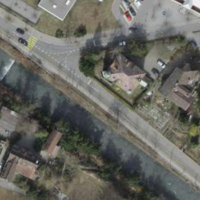
EUNIS habitat code: 44
Species observed at this site:
Platanthera bifolia
Cepaea hortensis
Campanula glomerata